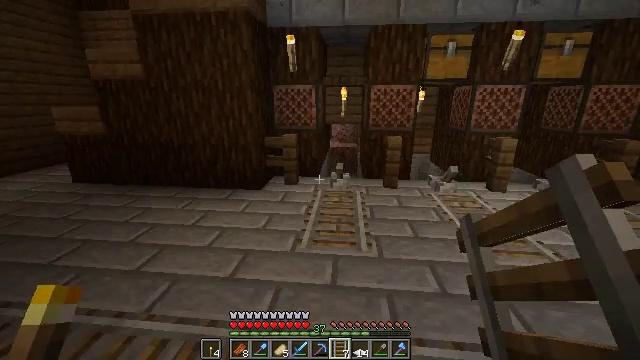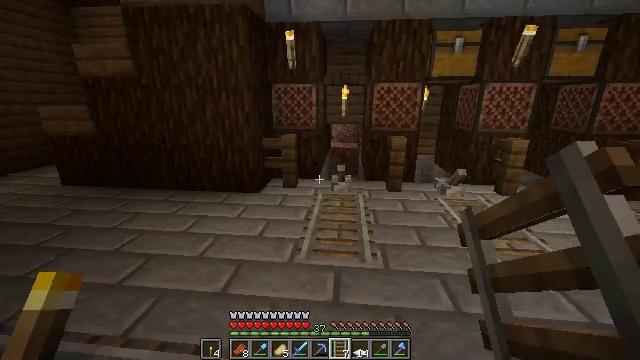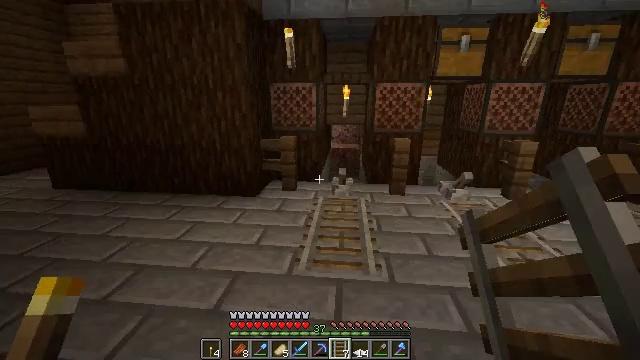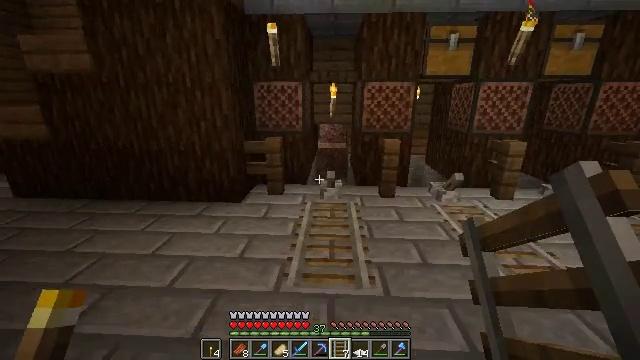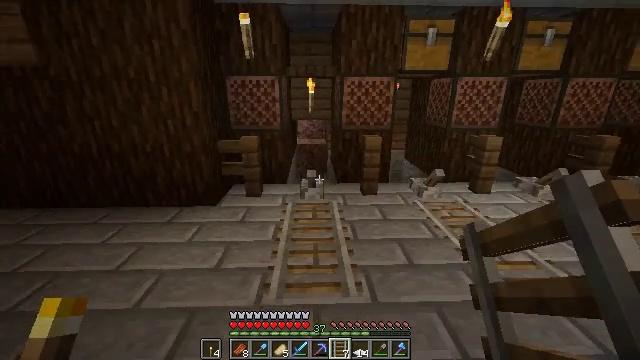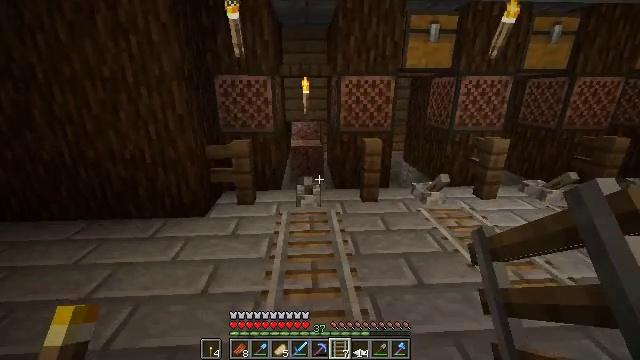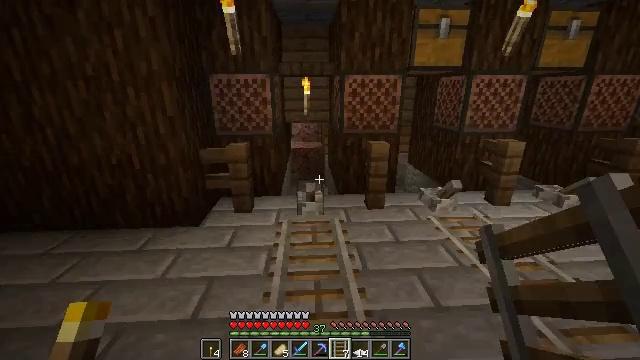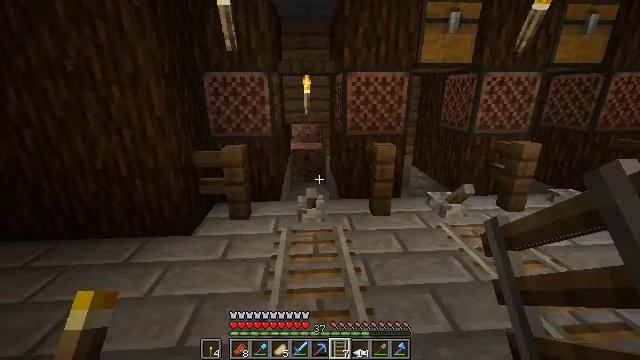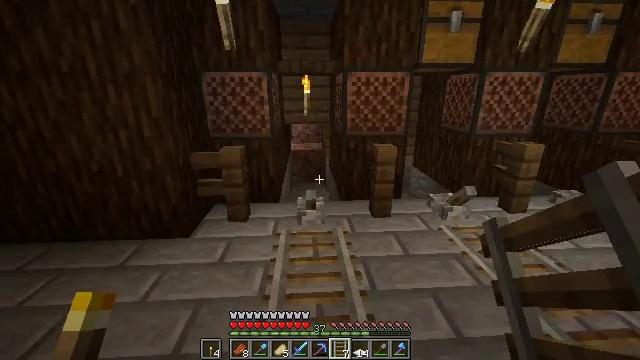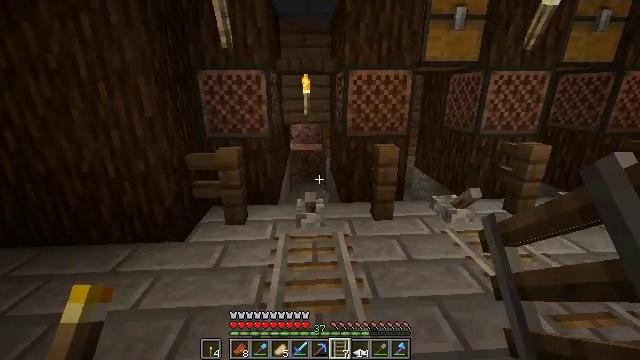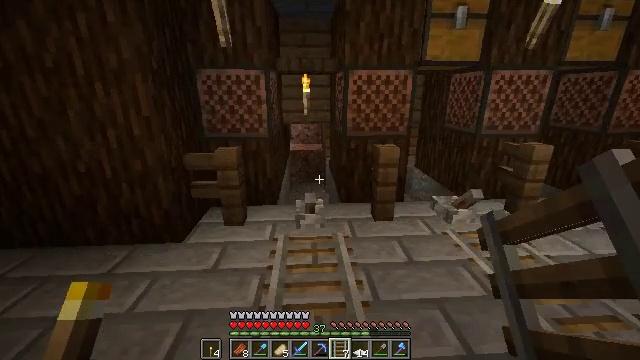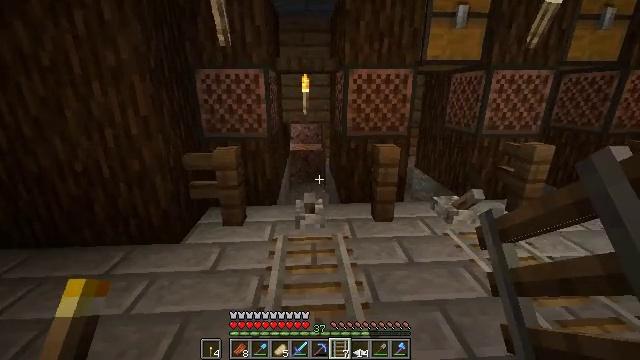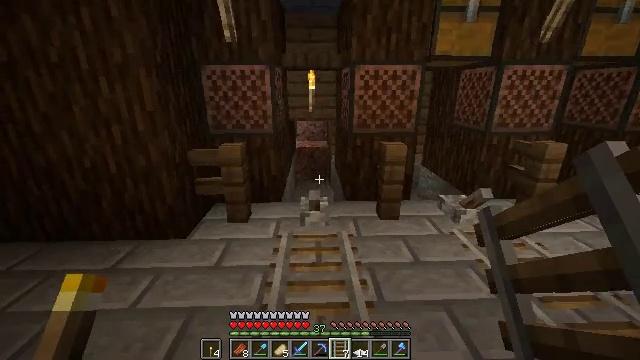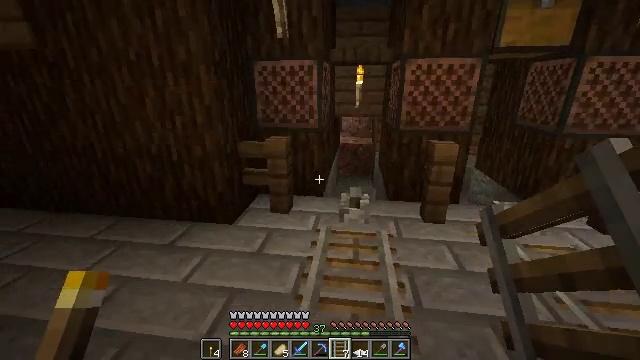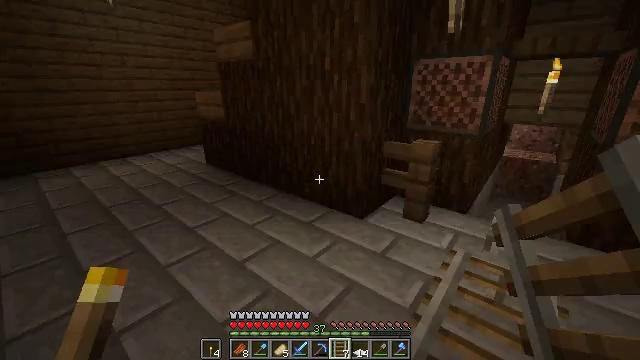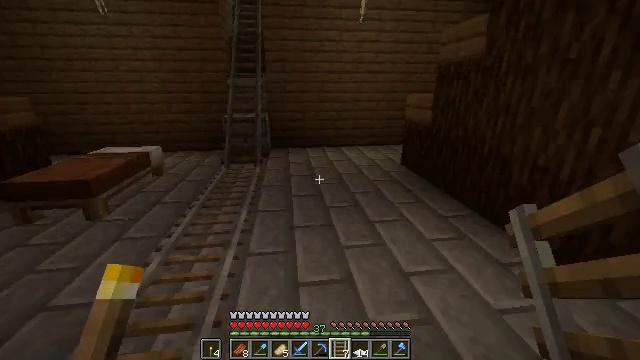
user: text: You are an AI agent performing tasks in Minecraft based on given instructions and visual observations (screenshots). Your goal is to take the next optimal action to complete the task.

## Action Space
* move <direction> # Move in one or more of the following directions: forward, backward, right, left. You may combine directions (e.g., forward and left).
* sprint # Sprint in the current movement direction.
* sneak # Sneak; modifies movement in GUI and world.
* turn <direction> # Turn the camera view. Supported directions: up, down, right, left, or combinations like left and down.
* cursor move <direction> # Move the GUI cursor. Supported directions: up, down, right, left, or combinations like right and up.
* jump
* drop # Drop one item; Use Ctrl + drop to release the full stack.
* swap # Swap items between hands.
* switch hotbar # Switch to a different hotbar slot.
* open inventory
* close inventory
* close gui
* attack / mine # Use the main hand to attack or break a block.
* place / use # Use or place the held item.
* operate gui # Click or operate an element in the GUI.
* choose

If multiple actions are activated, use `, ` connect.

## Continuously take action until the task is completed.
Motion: motion action
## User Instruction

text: Retrieve the lever from the wall.
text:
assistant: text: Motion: move forward
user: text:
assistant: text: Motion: move forward
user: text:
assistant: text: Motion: move forward, turn right
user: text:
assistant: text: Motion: move forward, turn right and down
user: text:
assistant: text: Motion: move forward, turn right
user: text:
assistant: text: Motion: move forward
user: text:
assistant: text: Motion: move forward
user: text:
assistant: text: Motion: no_op
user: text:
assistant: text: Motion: no_op
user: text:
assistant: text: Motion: no_op
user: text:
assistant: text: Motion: no_op
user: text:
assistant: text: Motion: turn left
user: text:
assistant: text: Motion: turn left
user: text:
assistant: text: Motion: move forward, turn left
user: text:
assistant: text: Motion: move forward, turn left
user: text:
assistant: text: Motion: move forward, turn left and up
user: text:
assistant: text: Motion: move forward, turn left and up
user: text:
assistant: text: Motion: move forward, turn left and up
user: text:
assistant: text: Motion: move forward, turn left
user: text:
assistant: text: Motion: move forward, turn left
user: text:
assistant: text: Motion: move forward, turn left
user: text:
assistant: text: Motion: move forward, turn left and up
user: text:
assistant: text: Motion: move forward, turn left and up
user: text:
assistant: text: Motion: move forward, turn left and up
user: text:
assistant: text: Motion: move forward, sprint, turn left
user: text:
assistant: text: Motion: move forward, sprint, turn left
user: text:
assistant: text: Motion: move forward, sprint, turn left
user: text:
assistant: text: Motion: move forward, sprint
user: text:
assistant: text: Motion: move forward
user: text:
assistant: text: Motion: move forward